Question: # Context
I have this:
'''
<input type="text" placeholder="Un employe, un standard ou un numero..." />
'''
With CSS property: 'padding: 4px'.
The rendering:

For info, I use Bootstrap for the CSS.
# Investigation
On the screen, Chrome just do 'padding-left: 4px' instead of 'padding: 4px'.
I tried 'padding: 4px 4px 4px 4px' and 'padding-top: 4px; padding-right: 4px; etc'.
Same issue.
Strange thing, I tried 'padding-top: 4px' alone and it works. Same thing with any 'padding-xxx'.
Finally I tried 'padding: 4px' on a 'input' out my page and it works.
# Question
What is the problem?
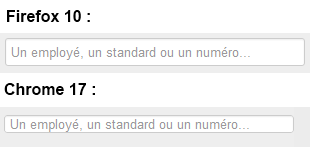
Answer: Do you have any 'height' value set through CSS for your 'input'? Try removing it if so, and see if it helps.